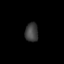
Tissue: lung
Cell type: Endothelial cells
Senescence score: 0.618
Nuclear area (px): 241
Mean DAPI intensity: 63.299